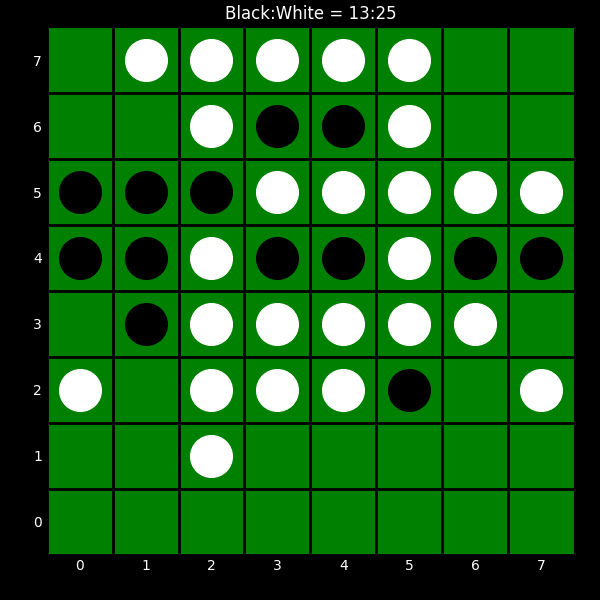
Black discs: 13
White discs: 25